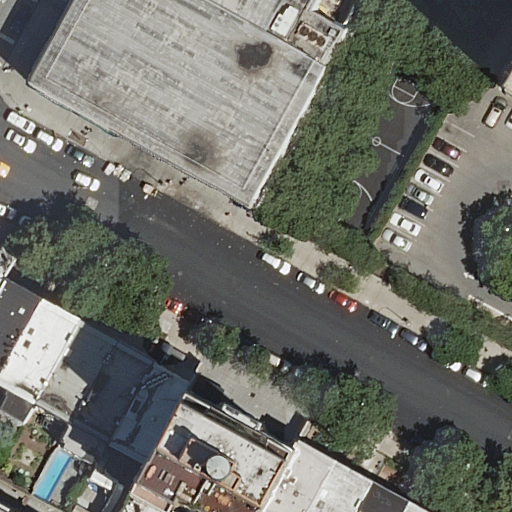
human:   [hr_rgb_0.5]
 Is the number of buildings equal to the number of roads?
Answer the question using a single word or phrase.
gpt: no

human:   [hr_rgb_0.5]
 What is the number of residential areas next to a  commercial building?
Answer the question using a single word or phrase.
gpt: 0

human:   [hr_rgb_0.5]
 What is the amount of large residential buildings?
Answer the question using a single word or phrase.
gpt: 2

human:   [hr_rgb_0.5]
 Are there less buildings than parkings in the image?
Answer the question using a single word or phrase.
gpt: no

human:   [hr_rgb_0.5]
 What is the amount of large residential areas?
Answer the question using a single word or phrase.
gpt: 1

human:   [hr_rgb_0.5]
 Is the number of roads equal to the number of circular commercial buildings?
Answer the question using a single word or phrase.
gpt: no

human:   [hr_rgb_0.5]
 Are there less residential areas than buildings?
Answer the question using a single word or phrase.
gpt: yes

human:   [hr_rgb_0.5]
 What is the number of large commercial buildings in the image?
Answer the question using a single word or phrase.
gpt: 0

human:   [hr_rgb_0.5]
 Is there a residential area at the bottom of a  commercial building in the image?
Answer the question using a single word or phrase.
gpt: no

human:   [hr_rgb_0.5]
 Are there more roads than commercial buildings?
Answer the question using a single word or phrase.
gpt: yes

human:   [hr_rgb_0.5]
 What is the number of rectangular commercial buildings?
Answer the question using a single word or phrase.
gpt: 0

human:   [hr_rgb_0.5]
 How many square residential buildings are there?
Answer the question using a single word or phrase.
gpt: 0

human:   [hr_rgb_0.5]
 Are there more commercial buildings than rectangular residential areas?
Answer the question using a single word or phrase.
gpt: no

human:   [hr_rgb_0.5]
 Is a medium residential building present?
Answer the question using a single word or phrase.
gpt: yes

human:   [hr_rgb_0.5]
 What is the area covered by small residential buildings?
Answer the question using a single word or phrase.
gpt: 295m2

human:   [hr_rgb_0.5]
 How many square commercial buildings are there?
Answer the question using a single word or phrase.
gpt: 0

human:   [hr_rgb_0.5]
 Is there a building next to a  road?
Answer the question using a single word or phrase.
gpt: yes

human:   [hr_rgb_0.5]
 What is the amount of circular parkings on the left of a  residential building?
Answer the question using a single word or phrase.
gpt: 0

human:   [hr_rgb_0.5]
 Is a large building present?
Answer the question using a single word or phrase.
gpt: yes

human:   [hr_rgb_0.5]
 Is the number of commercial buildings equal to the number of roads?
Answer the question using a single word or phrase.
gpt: no

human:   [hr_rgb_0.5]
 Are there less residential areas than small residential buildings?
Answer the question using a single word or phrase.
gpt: yes

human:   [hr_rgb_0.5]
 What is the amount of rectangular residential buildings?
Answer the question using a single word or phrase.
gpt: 13

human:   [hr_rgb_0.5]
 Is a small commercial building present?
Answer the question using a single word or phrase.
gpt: no

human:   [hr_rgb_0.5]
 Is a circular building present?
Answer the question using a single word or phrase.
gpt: no

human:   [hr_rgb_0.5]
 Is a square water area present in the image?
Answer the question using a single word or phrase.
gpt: no

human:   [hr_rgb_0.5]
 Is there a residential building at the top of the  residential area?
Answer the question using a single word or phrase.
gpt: yes

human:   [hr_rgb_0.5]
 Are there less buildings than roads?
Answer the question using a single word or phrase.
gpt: no

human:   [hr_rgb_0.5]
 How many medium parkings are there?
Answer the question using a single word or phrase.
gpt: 1

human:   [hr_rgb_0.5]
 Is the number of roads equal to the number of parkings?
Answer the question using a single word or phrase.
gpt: no

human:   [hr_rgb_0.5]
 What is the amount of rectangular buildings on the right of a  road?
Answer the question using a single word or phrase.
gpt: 10

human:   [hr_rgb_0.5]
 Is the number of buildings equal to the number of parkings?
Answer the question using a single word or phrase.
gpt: no

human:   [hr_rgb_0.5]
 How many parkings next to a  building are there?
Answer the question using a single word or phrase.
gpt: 1

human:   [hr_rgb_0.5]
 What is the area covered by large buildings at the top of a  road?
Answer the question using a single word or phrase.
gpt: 654m2

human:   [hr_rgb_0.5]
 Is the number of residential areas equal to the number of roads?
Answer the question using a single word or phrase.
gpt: no

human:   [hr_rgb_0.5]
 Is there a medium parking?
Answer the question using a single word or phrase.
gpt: yes

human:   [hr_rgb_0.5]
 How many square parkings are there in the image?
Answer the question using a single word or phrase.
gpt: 0